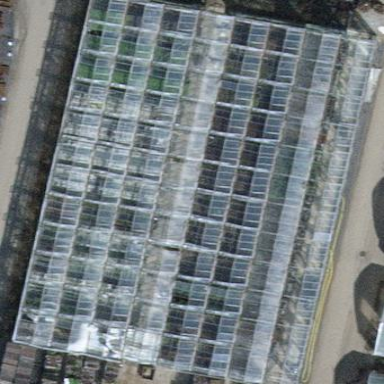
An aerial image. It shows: Greenhouse.